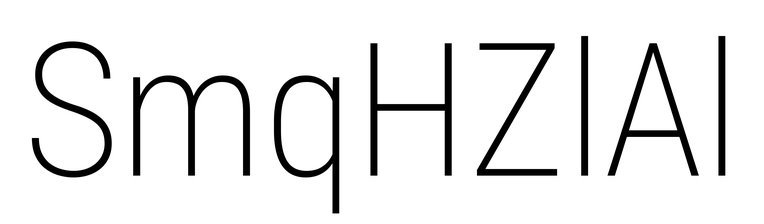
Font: Roboto_Condensed_ExtraLight